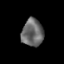
Tissue: skin
Cell type: Epithelial cells
Senescence score: 0.1977
Nuclear area (px): 582
Mean DAPI intensity: 104.942